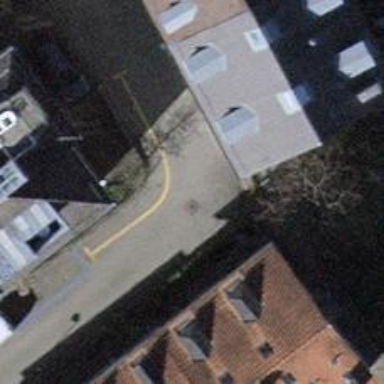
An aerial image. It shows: Asphalt road designated as living street.